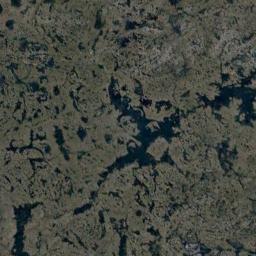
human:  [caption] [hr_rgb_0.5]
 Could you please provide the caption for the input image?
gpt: There are a few lakes and a meandering river in this wetland .

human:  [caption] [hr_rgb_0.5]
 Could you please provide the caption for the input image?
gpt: The blue lake in a wetland is covered by large swaths of dense vegetation .

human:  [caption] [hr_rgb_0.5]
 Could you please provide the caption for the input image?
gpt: Many waters of different sizes and shapes are surrounded by wetlands .

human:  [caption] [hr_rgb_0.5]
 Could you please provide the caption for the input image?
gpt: The wetland consists of bare land, Dry plants and water .

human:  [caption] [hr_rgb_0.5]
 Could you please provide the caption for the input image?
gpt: There are much bare land and some water areas on the wetland .